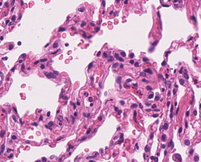
Tumor epithelial tissue: no
Tumor-associated stroma tissue: no
Normal tissue: yes